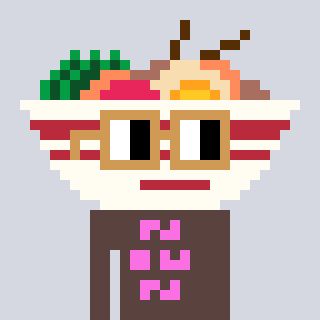
a pixel art character with square brown glasses, a noodles-shaped head and a darkbrown-colored body on a cool background